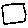
Label: square